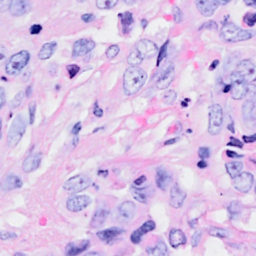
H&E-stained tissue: Breast